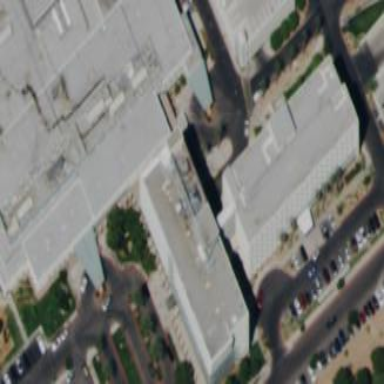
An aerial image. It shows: Hospital building.